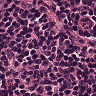
Metastatic tissue present: no